Question: Can I achieve this without using '<hr>'?
I want the horizontal and vertical lines with the dots.
<URL> am not sure how to do the vertical one even. Add a fiddle please.

'''
<div class="horizontaltop" runat="server"></div>
<div align="center">...</div>
<div class="horizontalRule" runat="server"></div>
'''
'''
div.horizontaltop{
clear:both;
width:100%;
background-color:#d1d1d1;
height:1px;
margin-top:10px;
margin-bottom:0px;
}
div.horizontalRule{
clear:both;
width:100%;
background-color:#d1d1d1;
height:1px;
margin-top:1px;
margin-bottom:1px;
}
'''
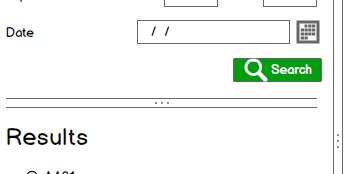
Answer: This is pretty straightforward with pseudo elements:
<URL>
'''
<div class="dotted-border">Your content</div>
.dotted-border {
border-bottom: 1px solid #d1d1d1;
}
.dotted-border:after {
border-top: 1px solid #d1d1d1;
content: "'2'2'2";
display: block;
font-size: 8px;
letter-spacing: 3px;
text-align: center;
}
'''
Edit - here's a vertical one. The css is not quite as pretty, but it works.
<URL>
'''
.dotted-border-vertical {
border-right: 1px solid #d1d1d1;
height: 200px;
position: relative;
}
.dotted-border-vertical:after {
border-left: 1px solid #d1d1d1;
content: "'2\A'2\A'2";
display: inline-block;
font-size: 8px;
height: 120px;
line-height: 0.8;
padding-top: 80px;
position: absolute; right: 0; top: 0;
text-align: center;
width: 5px;
}
'''